Question: I have the following problem
I want to plot following table:
<URL>
I want to compare the new_cases from germany and france per week how can i visualise this?
I already tried multiple plots but I'm not happy with the results:
for example:
'''
pivot_df['France'].plot(kind='bar')
plt.figure(figsize=(15,5))
pivot_df['France'].plot(kind='bar')
plt.figure(figsize=(15,5))'
'''
But it only shows me france
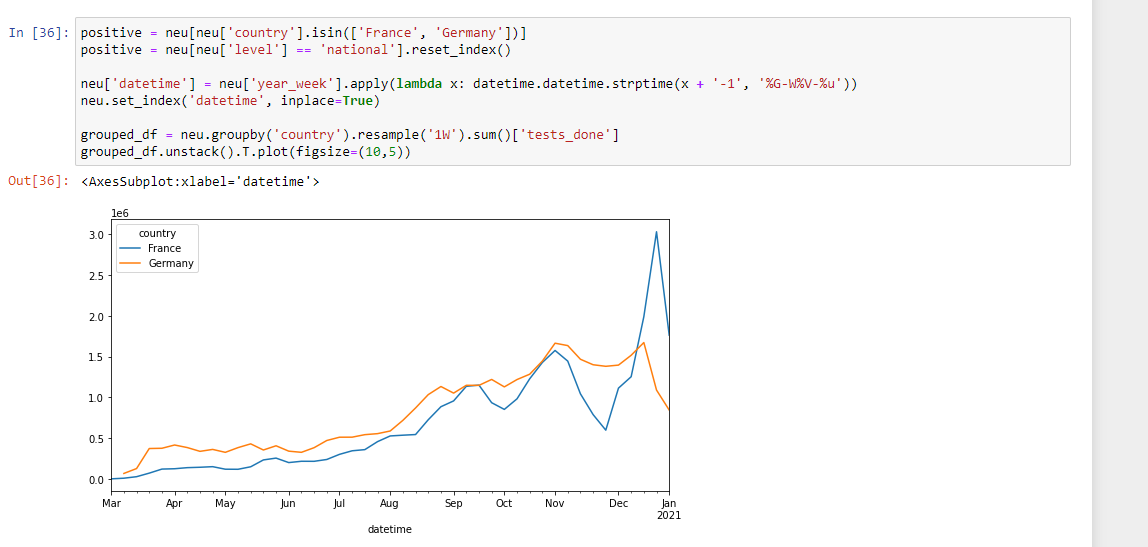
Answer: I think you're trying to get a timeseries plot. For that you'll need to <URL> 'year_week' to a datetime object. Subsequently you can 'groupby' the country, and unstack and plot the timeseries:
'''
import datetime
import pandas as pd
import matplotlib.pyplot as plt
df = pd.read_csv('https://opendata.ecdc.europa.eu/covid19/testing/csv/data.csv')
df = df[df['country'].isin(['France', 'Germany'])]
df = df[df['level'] == 'national'].reset_index()
df['datetime'] = df['year_week'].apply(lambda x: datetime.datetime.strptime(x + '-1', '%G-W%V-%u')) #https://stackoverflow.com/a/540<PHONE>
df.set_index('datetime', inplace=True)
grouped_df = df.groupby('country').resample('1W').sum()['new_cases']
ax = grouped_df.unstack().T.plot(figsize=(10,5))
ax.ticklabel_format(style='plain', axis='y')
'''
result:
<URL>